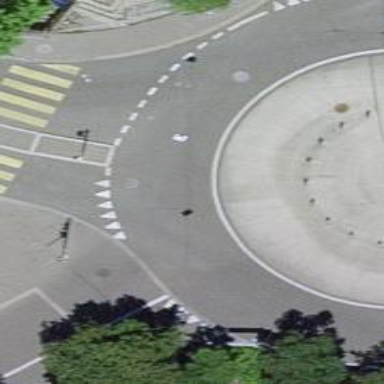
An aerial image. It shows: Secondary road with asphalt surface leading to roundabout. There is separate sidewalk for pedestrians.